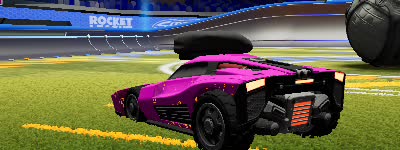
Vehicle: breakout